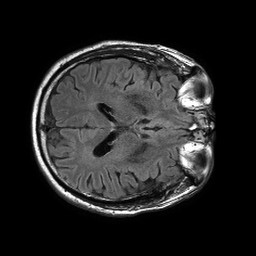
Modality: FLAIR
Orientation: axial
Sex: male
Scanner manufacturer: philips
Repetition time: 11 s
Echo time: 0.125 s